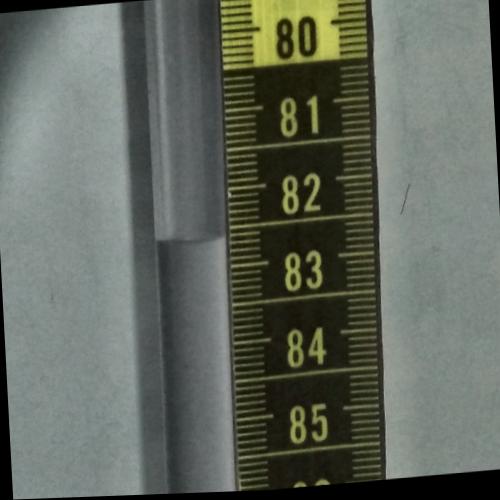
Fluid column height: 82.6 cm